Aerial crown-view tile of a tropical tree (Barro Colorado Island, Panama), acquired 20250715:
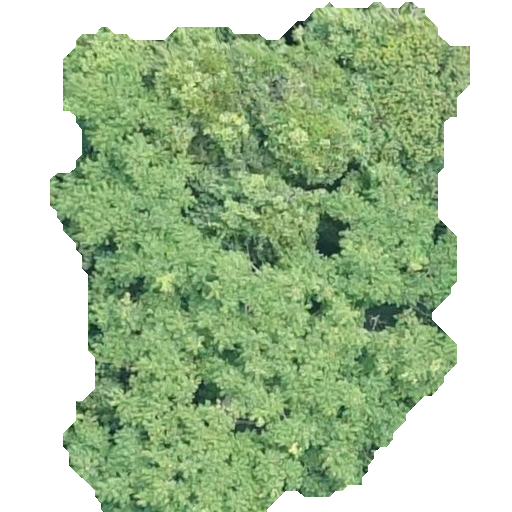
Species: Spondias radlkoferi
GBIF accepted scientific name: Spondias radlkoferi
Crown area: 255.811 m²